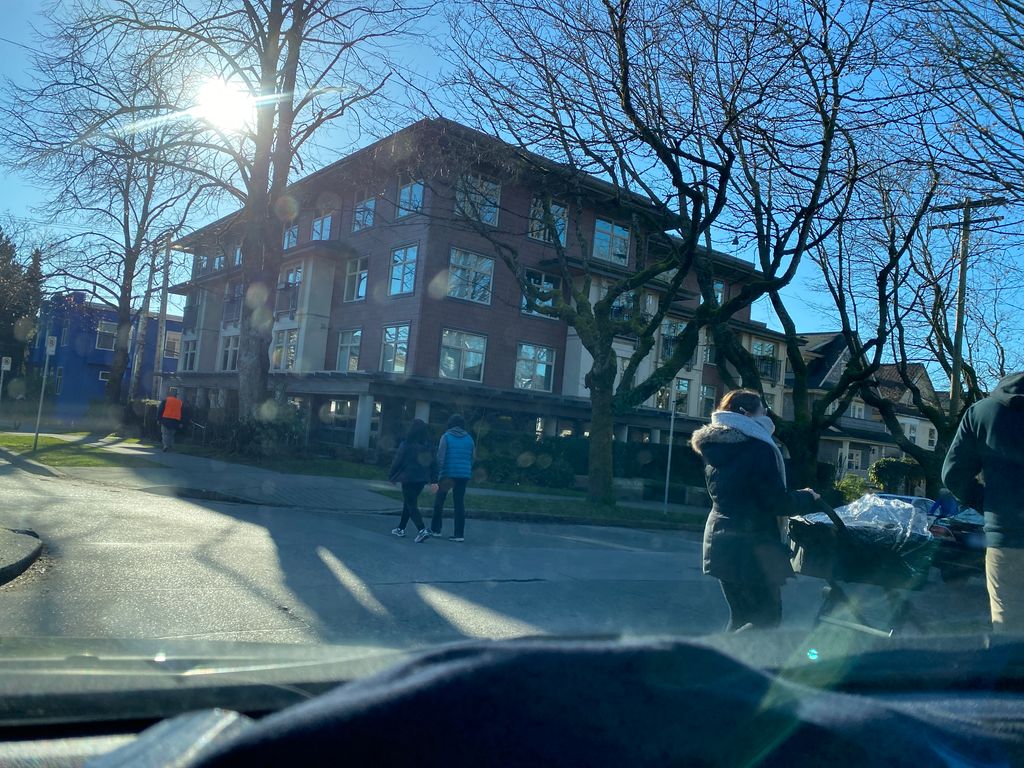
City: vancouver